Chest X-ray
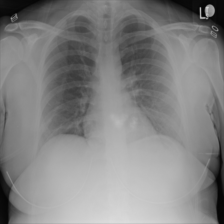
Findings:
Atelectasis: negative
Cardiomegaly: negative
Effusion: negative
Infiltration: negative
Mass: negative
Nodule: negative
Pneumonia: negative
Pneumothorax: negative
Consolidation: negative
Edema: negative
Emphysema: negative
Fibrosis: negative
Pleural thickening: negative
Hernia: negative